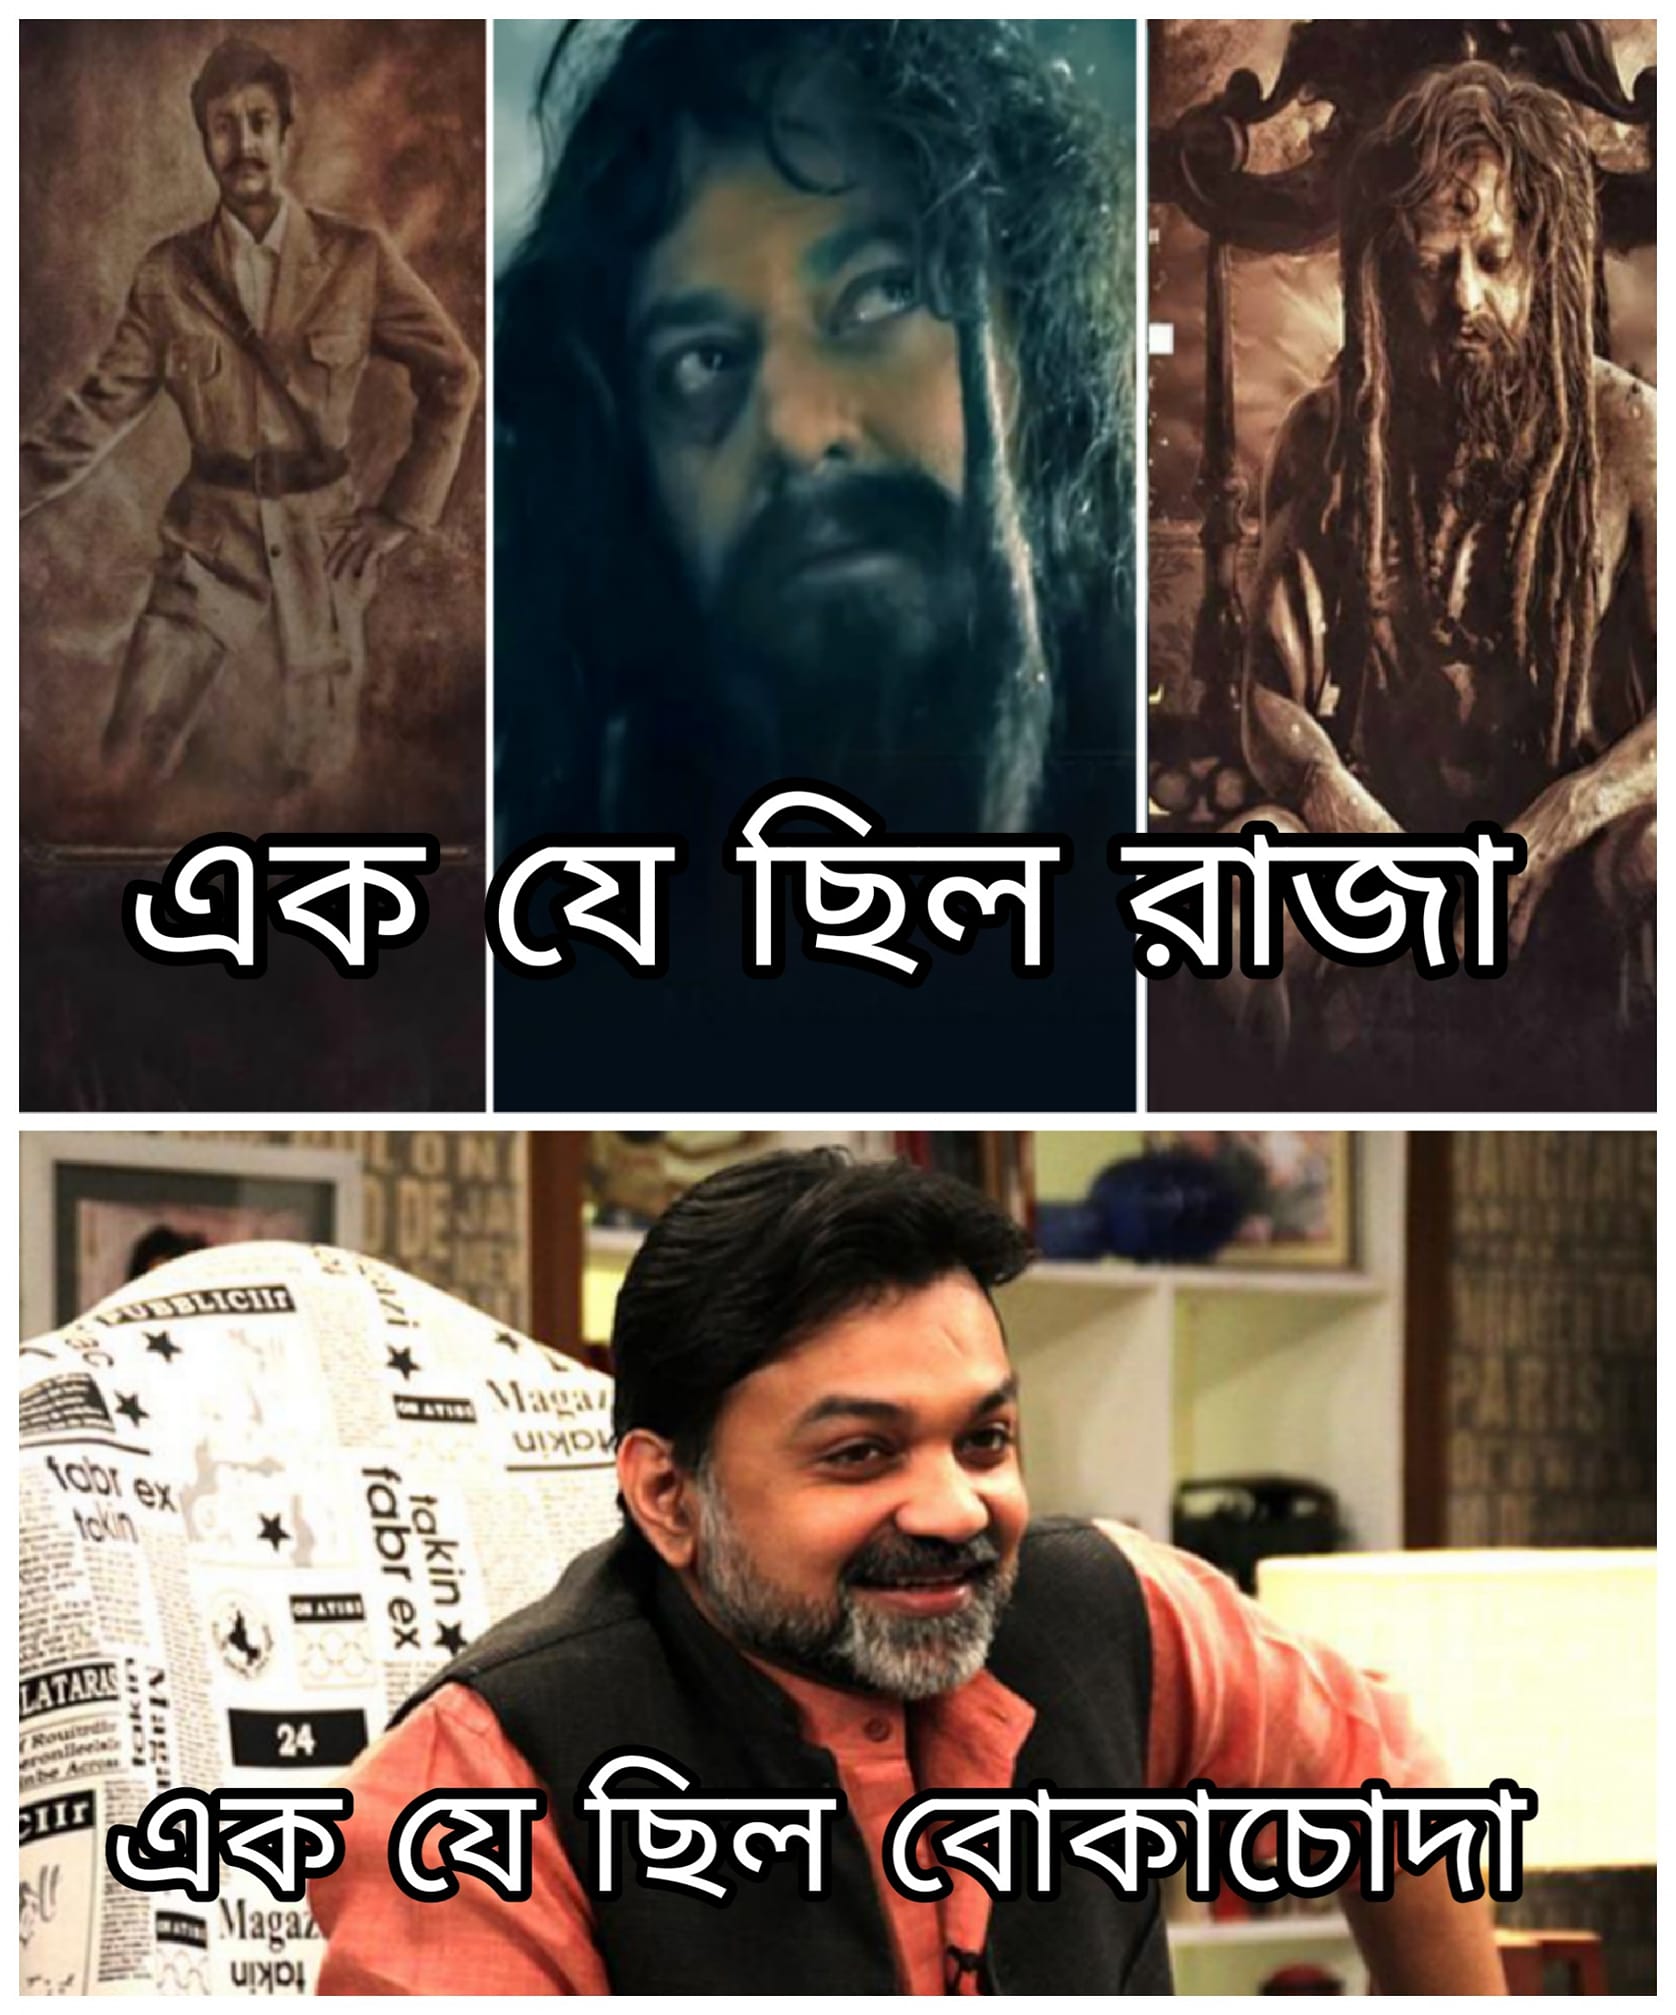
Caption: এক যে ছিল রাজা    এক যে ছিল বোকাচোদা
Label: hate